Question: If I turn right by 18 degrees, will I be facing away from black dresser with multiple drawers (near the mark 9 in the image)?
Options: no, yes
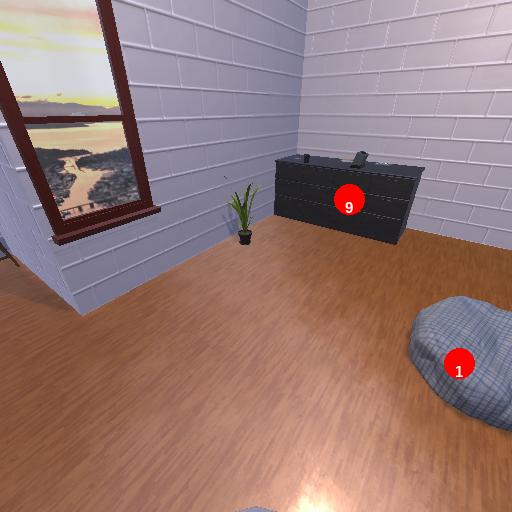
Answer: no